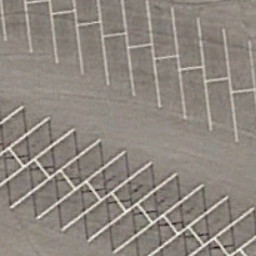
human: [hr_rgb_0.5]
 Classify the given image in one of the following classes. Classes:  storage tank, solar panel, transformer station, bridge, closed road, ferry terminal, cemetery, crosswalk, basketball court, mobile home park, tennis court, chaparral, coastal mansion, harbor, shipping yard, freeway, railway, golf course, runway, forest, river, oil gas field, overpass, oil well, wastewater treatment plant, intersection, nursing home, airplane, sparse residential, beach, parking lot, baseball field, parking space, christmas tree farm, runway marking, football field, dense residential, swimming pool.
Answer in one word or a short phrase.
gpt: parking space